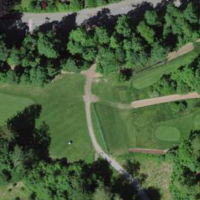
EUNIS habitat code: 53
Species observed at this site:
Fagus sylvatica